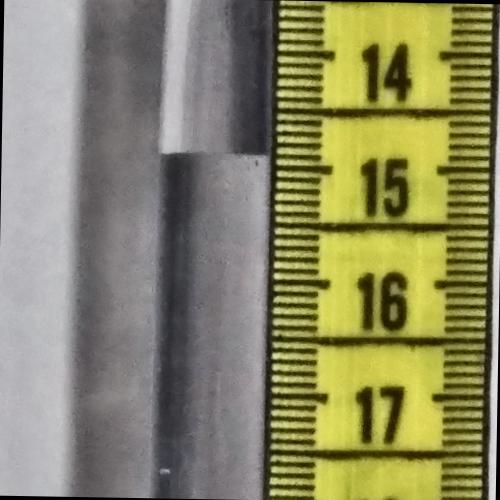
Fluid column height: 14.9 cm